Field crop: maize
Growth stage: 1
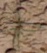
Species: lolium